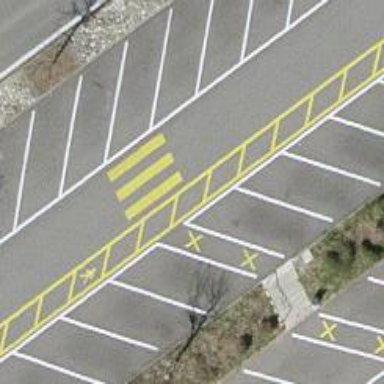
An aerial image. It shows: Uncontrolled zebra crossing.